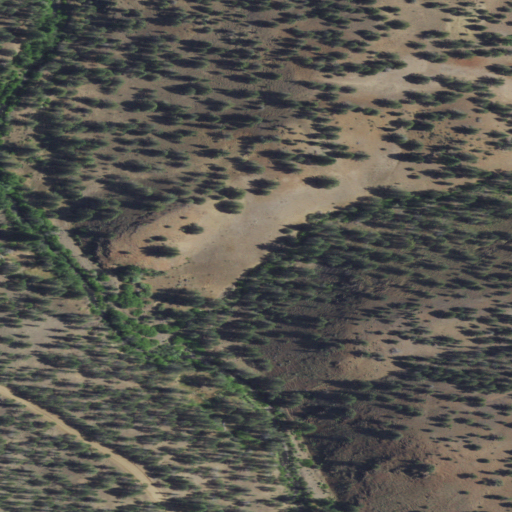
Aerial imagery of valley in Oregon named Poison Hollow containing shrub, grassland, and evergreen forest